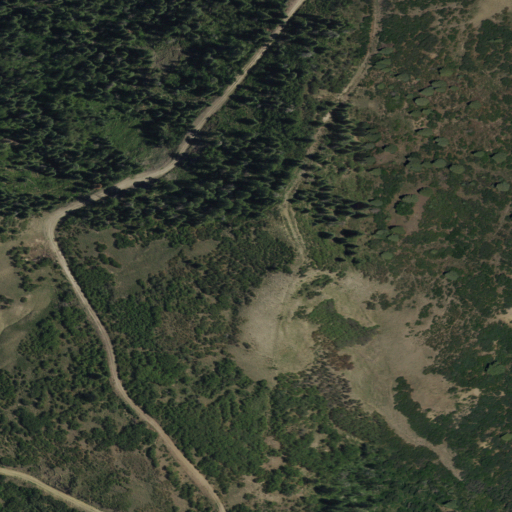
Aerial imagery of ridge(s) in New Mexico named Stove Ridge containing shrub, deciduous forest, mixed forest, and evergreen forest